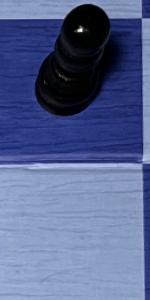
Label: Empty